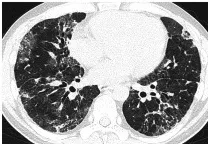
A series of chest computed tomography (CT) images of the patient with Good syndrome with recurrent COVID-19. . Denotes the number of days after symptom onset. B. On day 61, the GGOs and consolidation improved after the administration of remdesivir, corticosteroids, and tocilizumab.
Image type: radiology (ct)